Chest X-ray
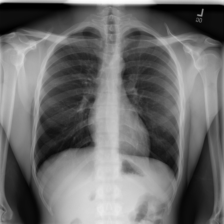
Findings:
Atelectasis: negative
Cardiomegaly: negative
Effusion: negative
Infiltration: positive
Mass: negative
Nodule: negative
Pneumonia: negative
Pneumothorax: negative
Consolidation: negative
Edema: negative
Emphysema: negative
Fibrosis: negative
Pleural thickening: negative
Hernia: negative